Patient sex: M
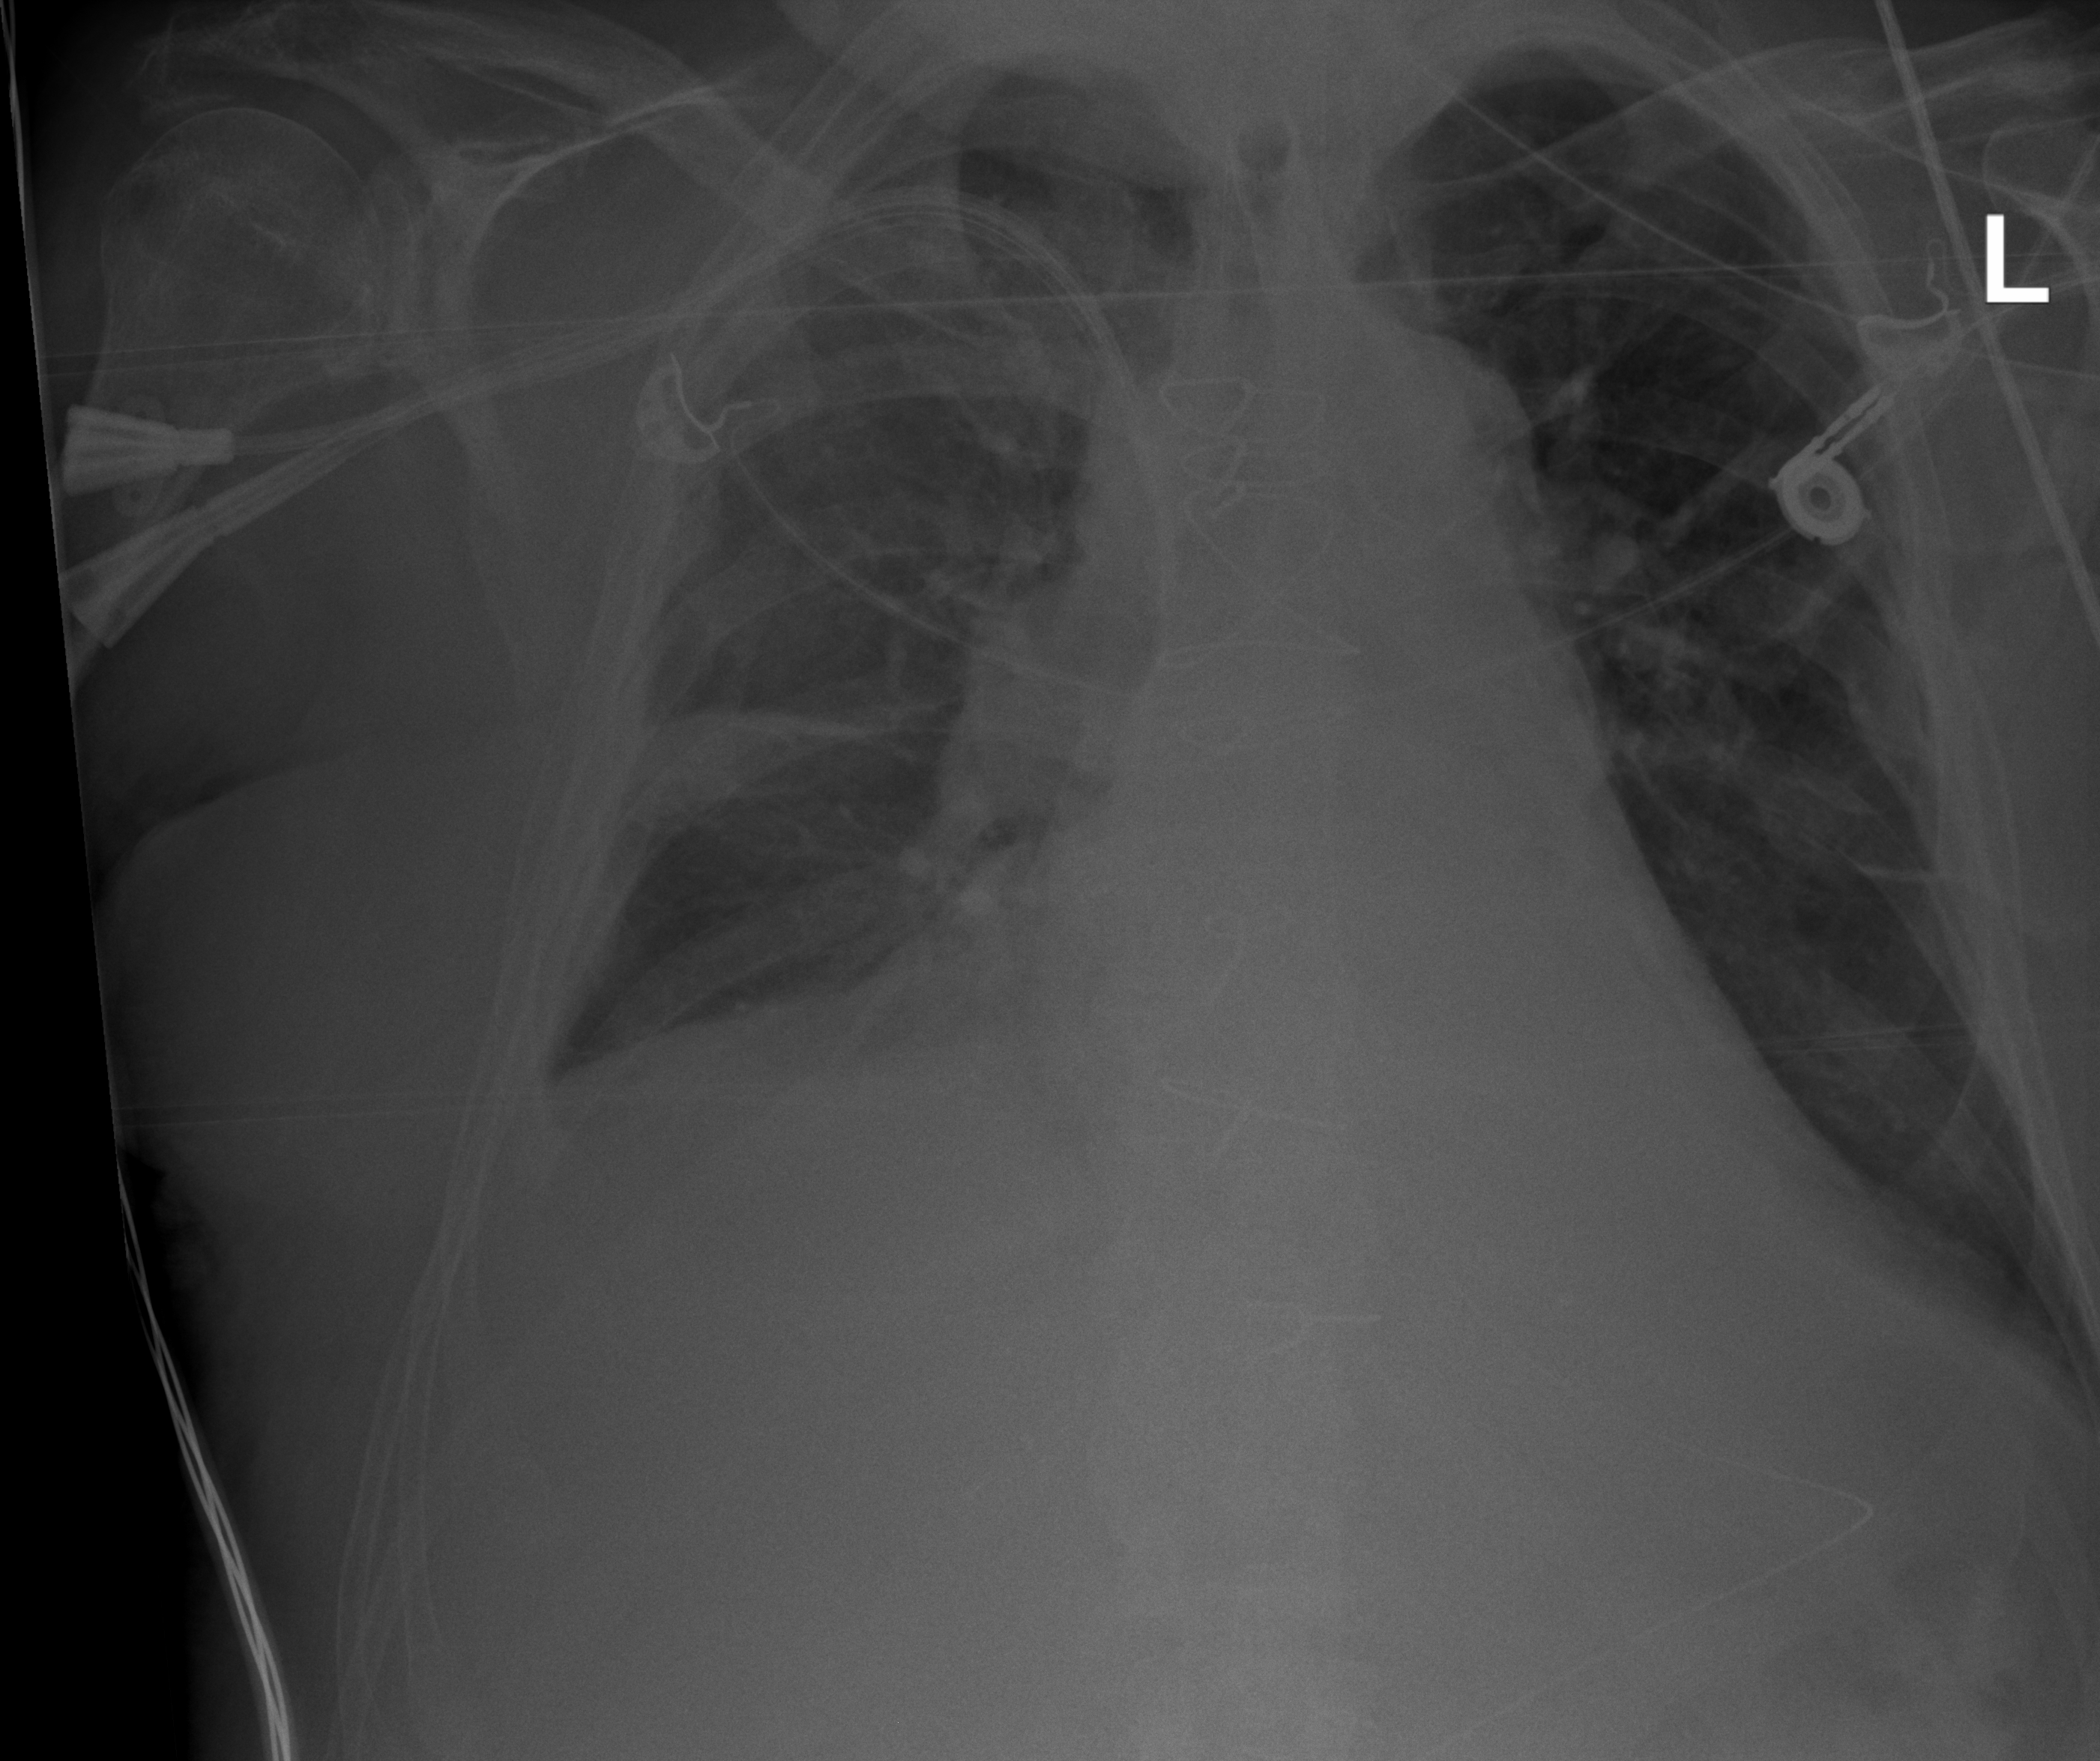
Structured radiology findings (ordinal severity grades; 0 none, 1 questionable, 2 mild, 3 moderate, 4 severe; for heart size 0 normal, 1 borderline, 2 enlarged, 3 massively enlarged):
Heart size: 1
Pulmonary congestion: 2
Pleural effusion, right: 0
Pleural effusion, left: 0
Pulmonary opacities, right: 2
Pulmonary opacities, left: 0
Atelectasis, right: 2
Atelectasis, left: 0